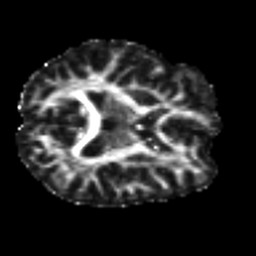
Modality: FA
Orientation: axial
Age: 38
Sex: male
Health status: healthy
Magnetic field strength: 3 T
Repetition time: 8.4 s
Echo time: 0.0926 s